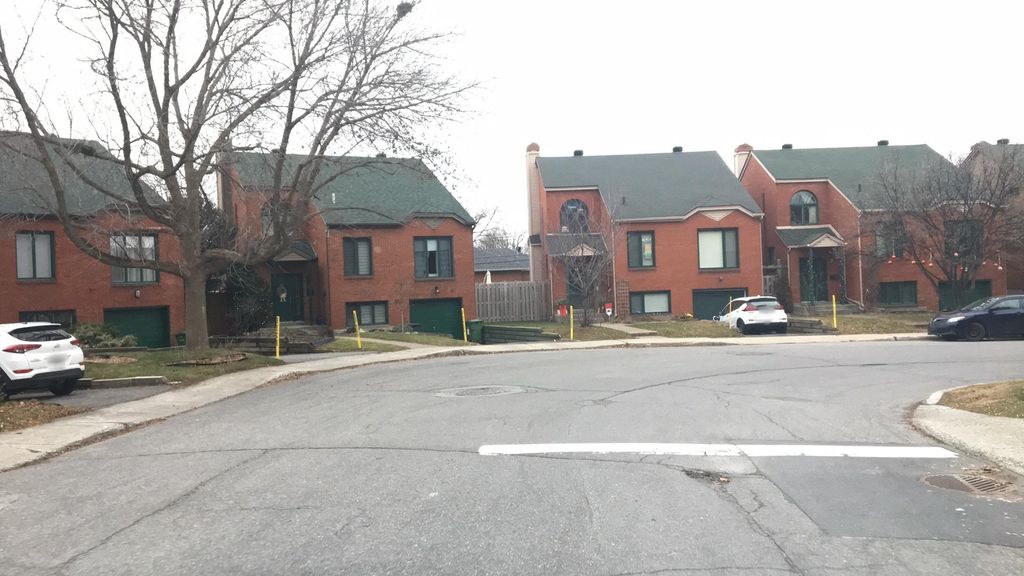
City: montreal